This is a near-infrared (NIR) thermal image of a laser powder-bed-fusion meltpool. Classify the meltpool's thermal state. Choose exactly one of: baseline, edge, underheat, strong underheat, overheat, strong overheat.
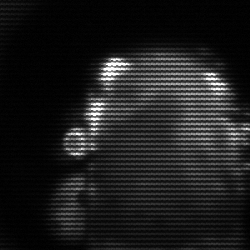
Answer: baseline